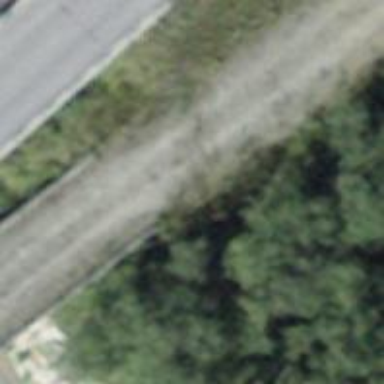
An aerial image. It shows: Abandoned railway bridge over path. The path is nordic trail with 1 track for classic and skating grooming.